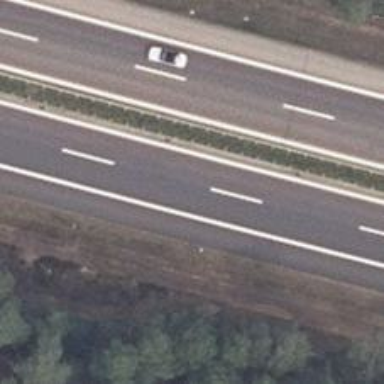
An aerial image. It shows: Asphalt motorway.